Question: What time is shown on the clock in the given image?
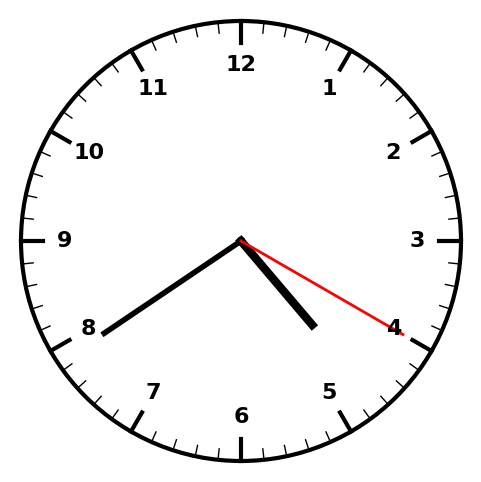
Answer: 04:39:20